Question: I have an iOS app with which I was previously using <URL>.
The alternative, <URL>, both appear to persist the full stack frame, including 4! separate context switches, when I pause my app in the debugger. Therefore, if I open a socket connection inside a particular deep stack, that stack will persist for the lifetime of my app.
Are there any downsides to this? Here is what my stack looks like when I call my own internal 'beginSocketConnection':

Before, my call to 'beginSocketConnection' was always (basically) at the top of a very simple stack because it had been invoked by 'performSelectorInBackground'. That looked nicer/cleaner/better to me, so I'm not sure if this new approach is a bad thing.
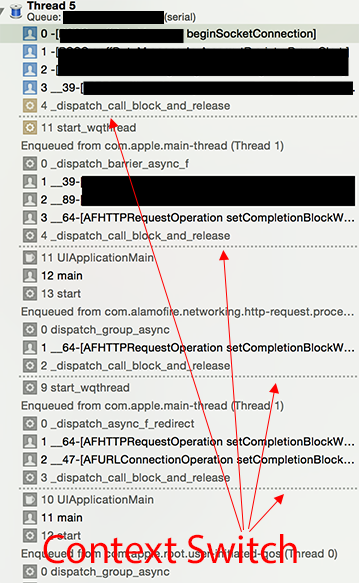
Answer: First off, I agree with the other answer: Don't use '-performSelectorInBackground:withObject:'. Ever.
Next... you said:
> The alternative, GCD and NSOperationQueue, both appear to persist the
full stack frame, including 4! separate context switches, when I pause
my app in the debugger. Therefore, if I open a socket connection
inside a particular deep stack, that stack will persist for the
lifetime of my app.Are there any downsides to this?
Short answer? No. There are no downsides to this.
Long answer:
You appear to be mistaking debugging features for reality. In your screen shot there, those dotted lines aren't "context switches" (for any definition of 'context switch' that I'm aware of.) Xcode is eliding frames from the stack that it believes are not of interest to you (i.e. aren't in your code, or crossing into/out of your code.) You can toggle this behavior with the leftmost control in the bottom bar.
The "Enqueued from" stack traces are historical information aimed at helping you understand what caused the current (i.e. top) stack trace to happen. They're not execution states that still exist. They're just debugging information. You can safely assume that there's no "cost" to you associated with this.
The notion that opening a socket somehow causes a stack to "persist for the lifetime of [your] app" also doesn't make any sense. A socket is just a data structure in memory with some associated behavior provided by the OS. You're thinking about this too much.
Lastly, do yourself a favor, and don't choose APIs based on what makes your debugger stack traces look "nicer/cleaner/better."